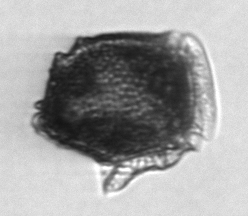
Label: Dinophysis_norvegica